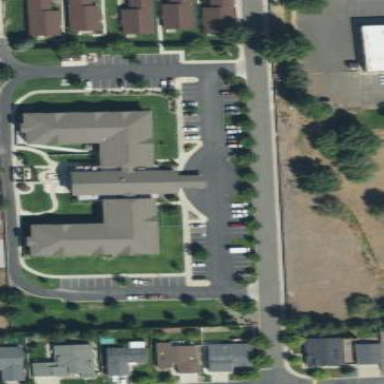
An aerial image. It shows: Residential building that serves as nursing home.